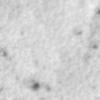
Label: no_change